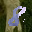
Label: 8